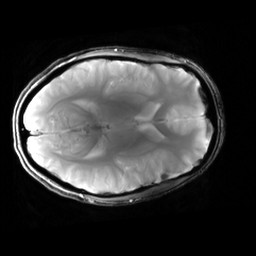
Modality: T2starw
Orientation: axial
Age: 26
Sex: female
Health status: healthy
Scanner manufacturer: siemens
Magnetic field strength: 3 T
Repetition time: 0.7 s
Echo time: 0.02 s